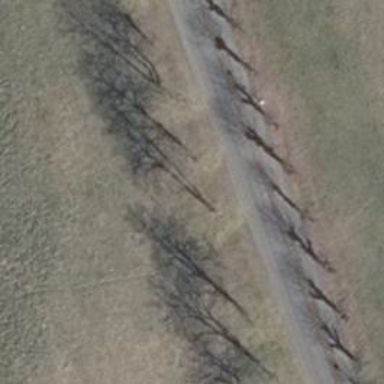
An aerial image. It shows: Avenue of trees.